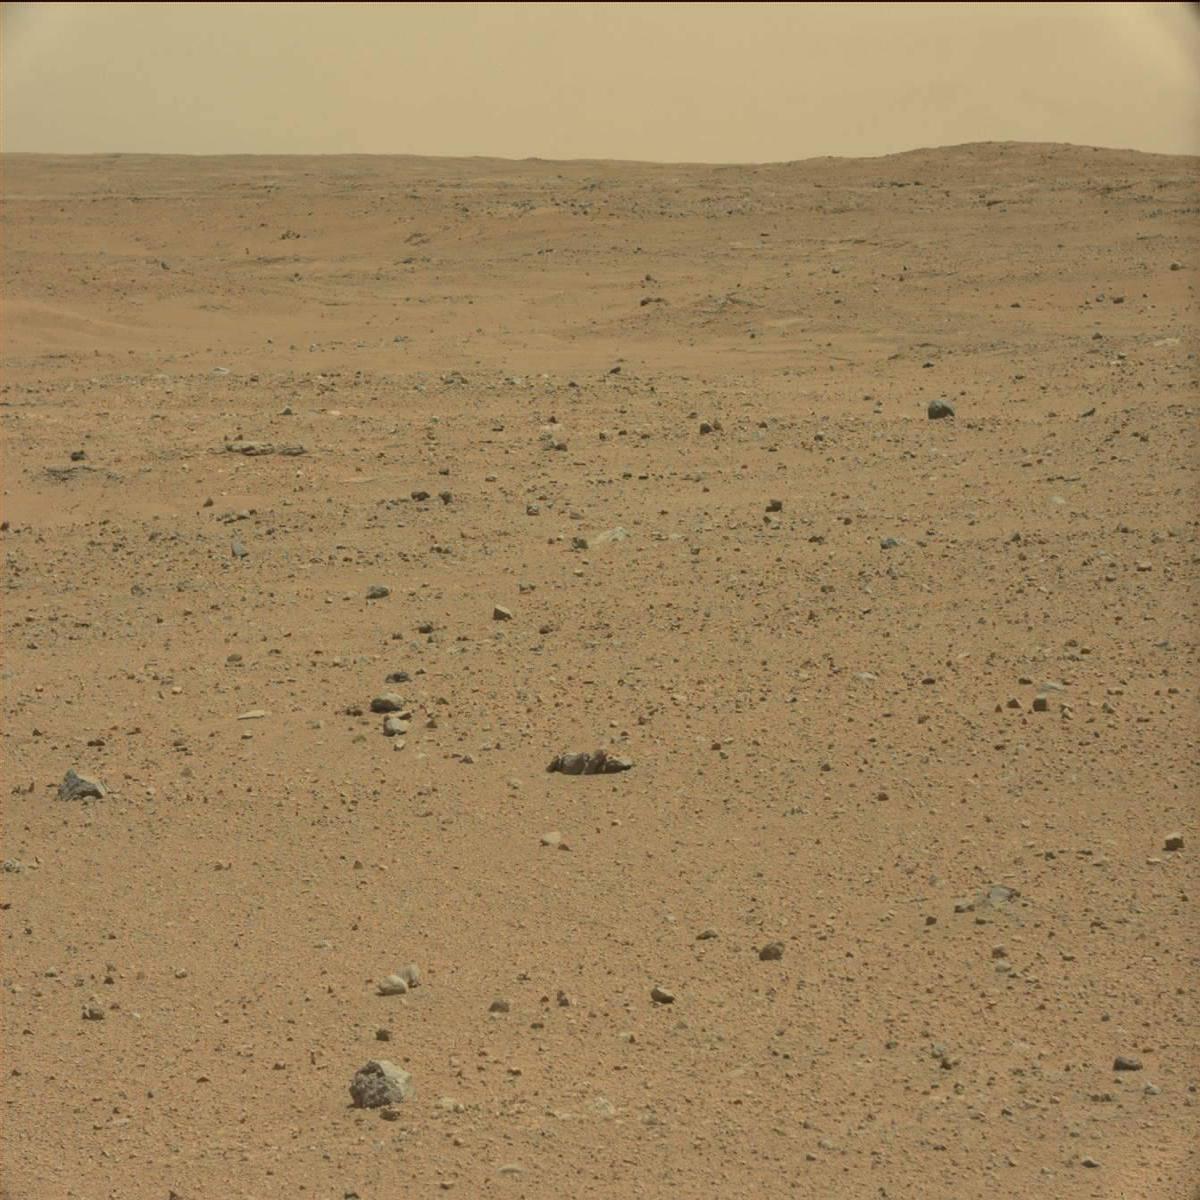
Terrain classes present: Bedrock, Ridge, Sand / Soil, Sky